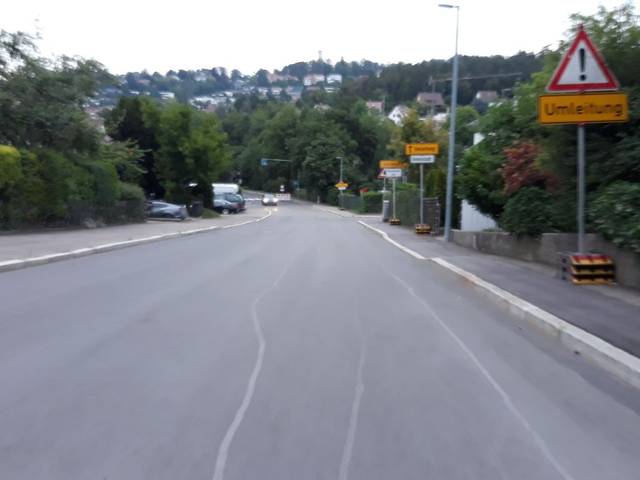
Region: Germany
Coordinates: 48.68, 9.035